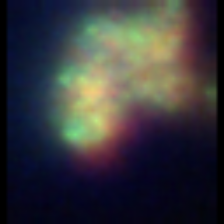
Taxon: Unknown_detritus
Group: Unknown